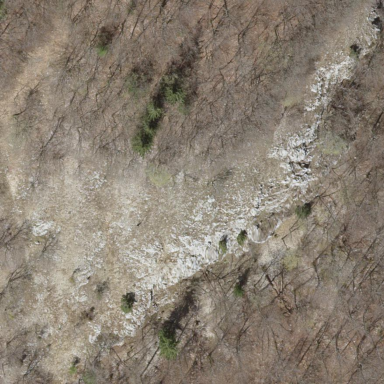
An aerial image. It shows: Landscape of bare rock.